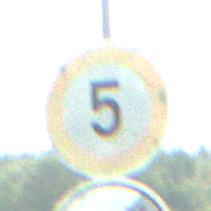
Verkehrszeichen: Geschwindigkeit5
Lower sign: EndeVerbotUeberholenEinspurigeFahrzeuge
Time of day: MorningAfternoon
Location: Outdoor (Nature)
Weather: PartlyCloudy
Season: NotSpecified
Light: Natural